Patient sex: M
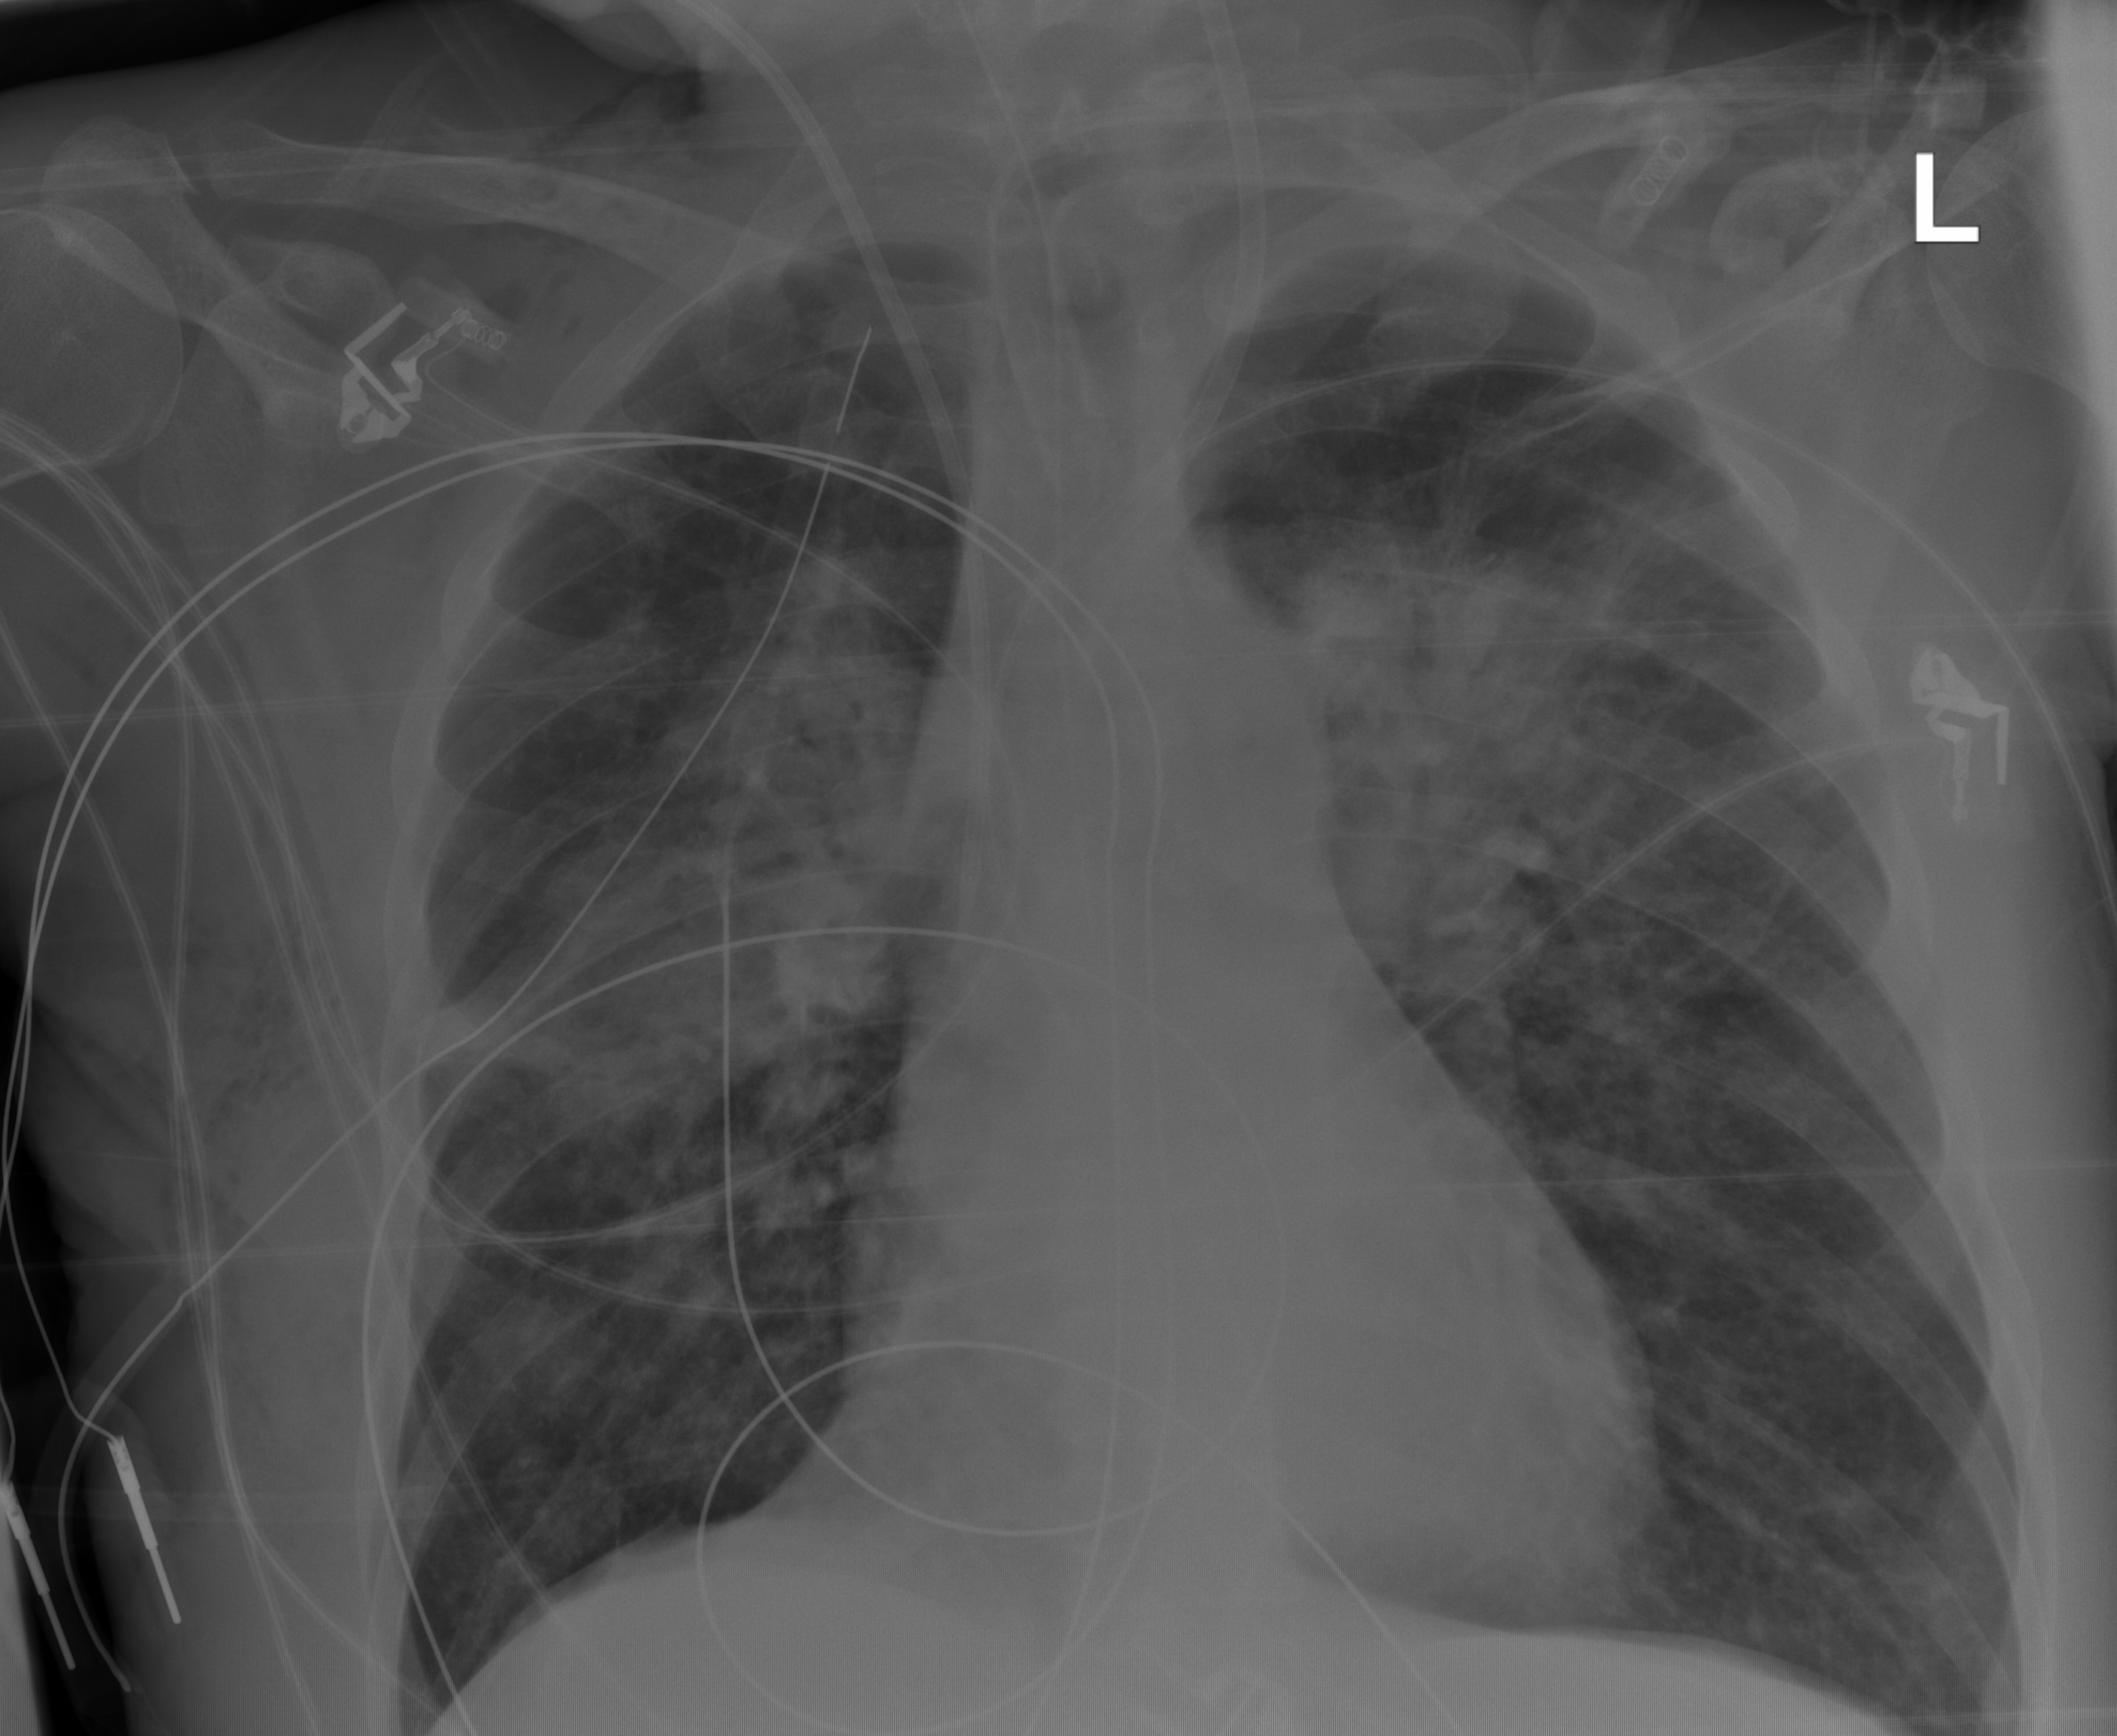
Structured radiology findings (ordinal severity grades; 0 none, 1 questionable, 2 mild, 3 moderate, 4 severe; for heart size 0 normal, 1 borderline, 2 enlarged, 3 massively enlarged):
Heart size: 0
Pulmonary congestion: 2
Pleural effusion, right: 0
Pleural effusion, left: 0
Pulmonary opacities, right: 3
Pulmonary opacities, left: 3
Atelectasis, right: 2
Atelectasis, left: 2